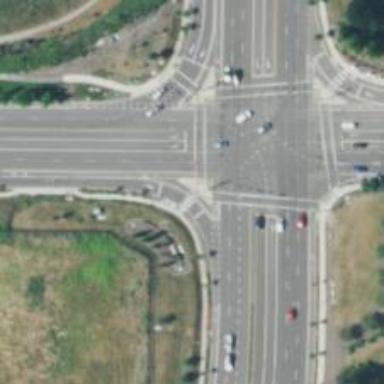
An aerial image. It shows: Traffic island located on footway.